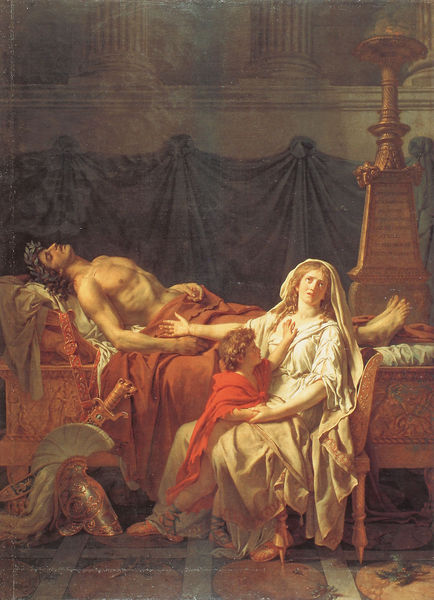
Titel: Trauer der Andromache
Künstler: Jacques-Louis David
Institution: Paris, Musée du Louvre
Schlagwörter: mann, frau, tod, kind, schwert, helm, cesar